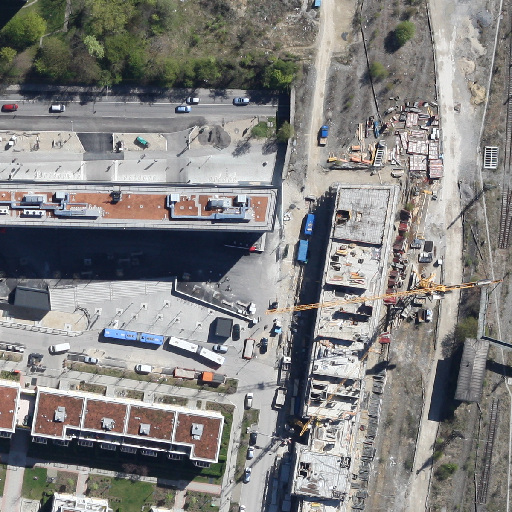
Referring expression: road